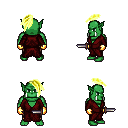
a pixel art fantasy rpg character, male body template, orc, green skin, red robe, gold greaves, gold long mohawk hairstyle, gold gloves, dagger, four views (front, back, left, right), 2x2 character sprite sheet, small pixel art, hard edges, no anti-aliasing